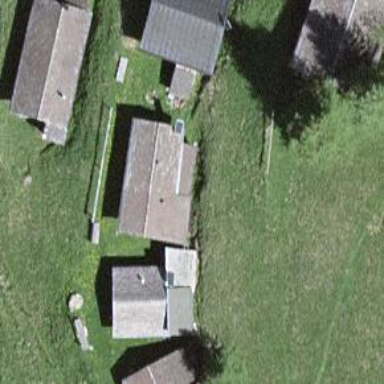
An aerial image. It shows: Isolated dwelling in the countryside.